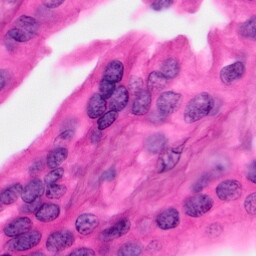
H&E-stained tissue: Pancreatic